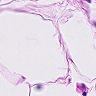
Metastatic tissue present: no